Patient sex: F
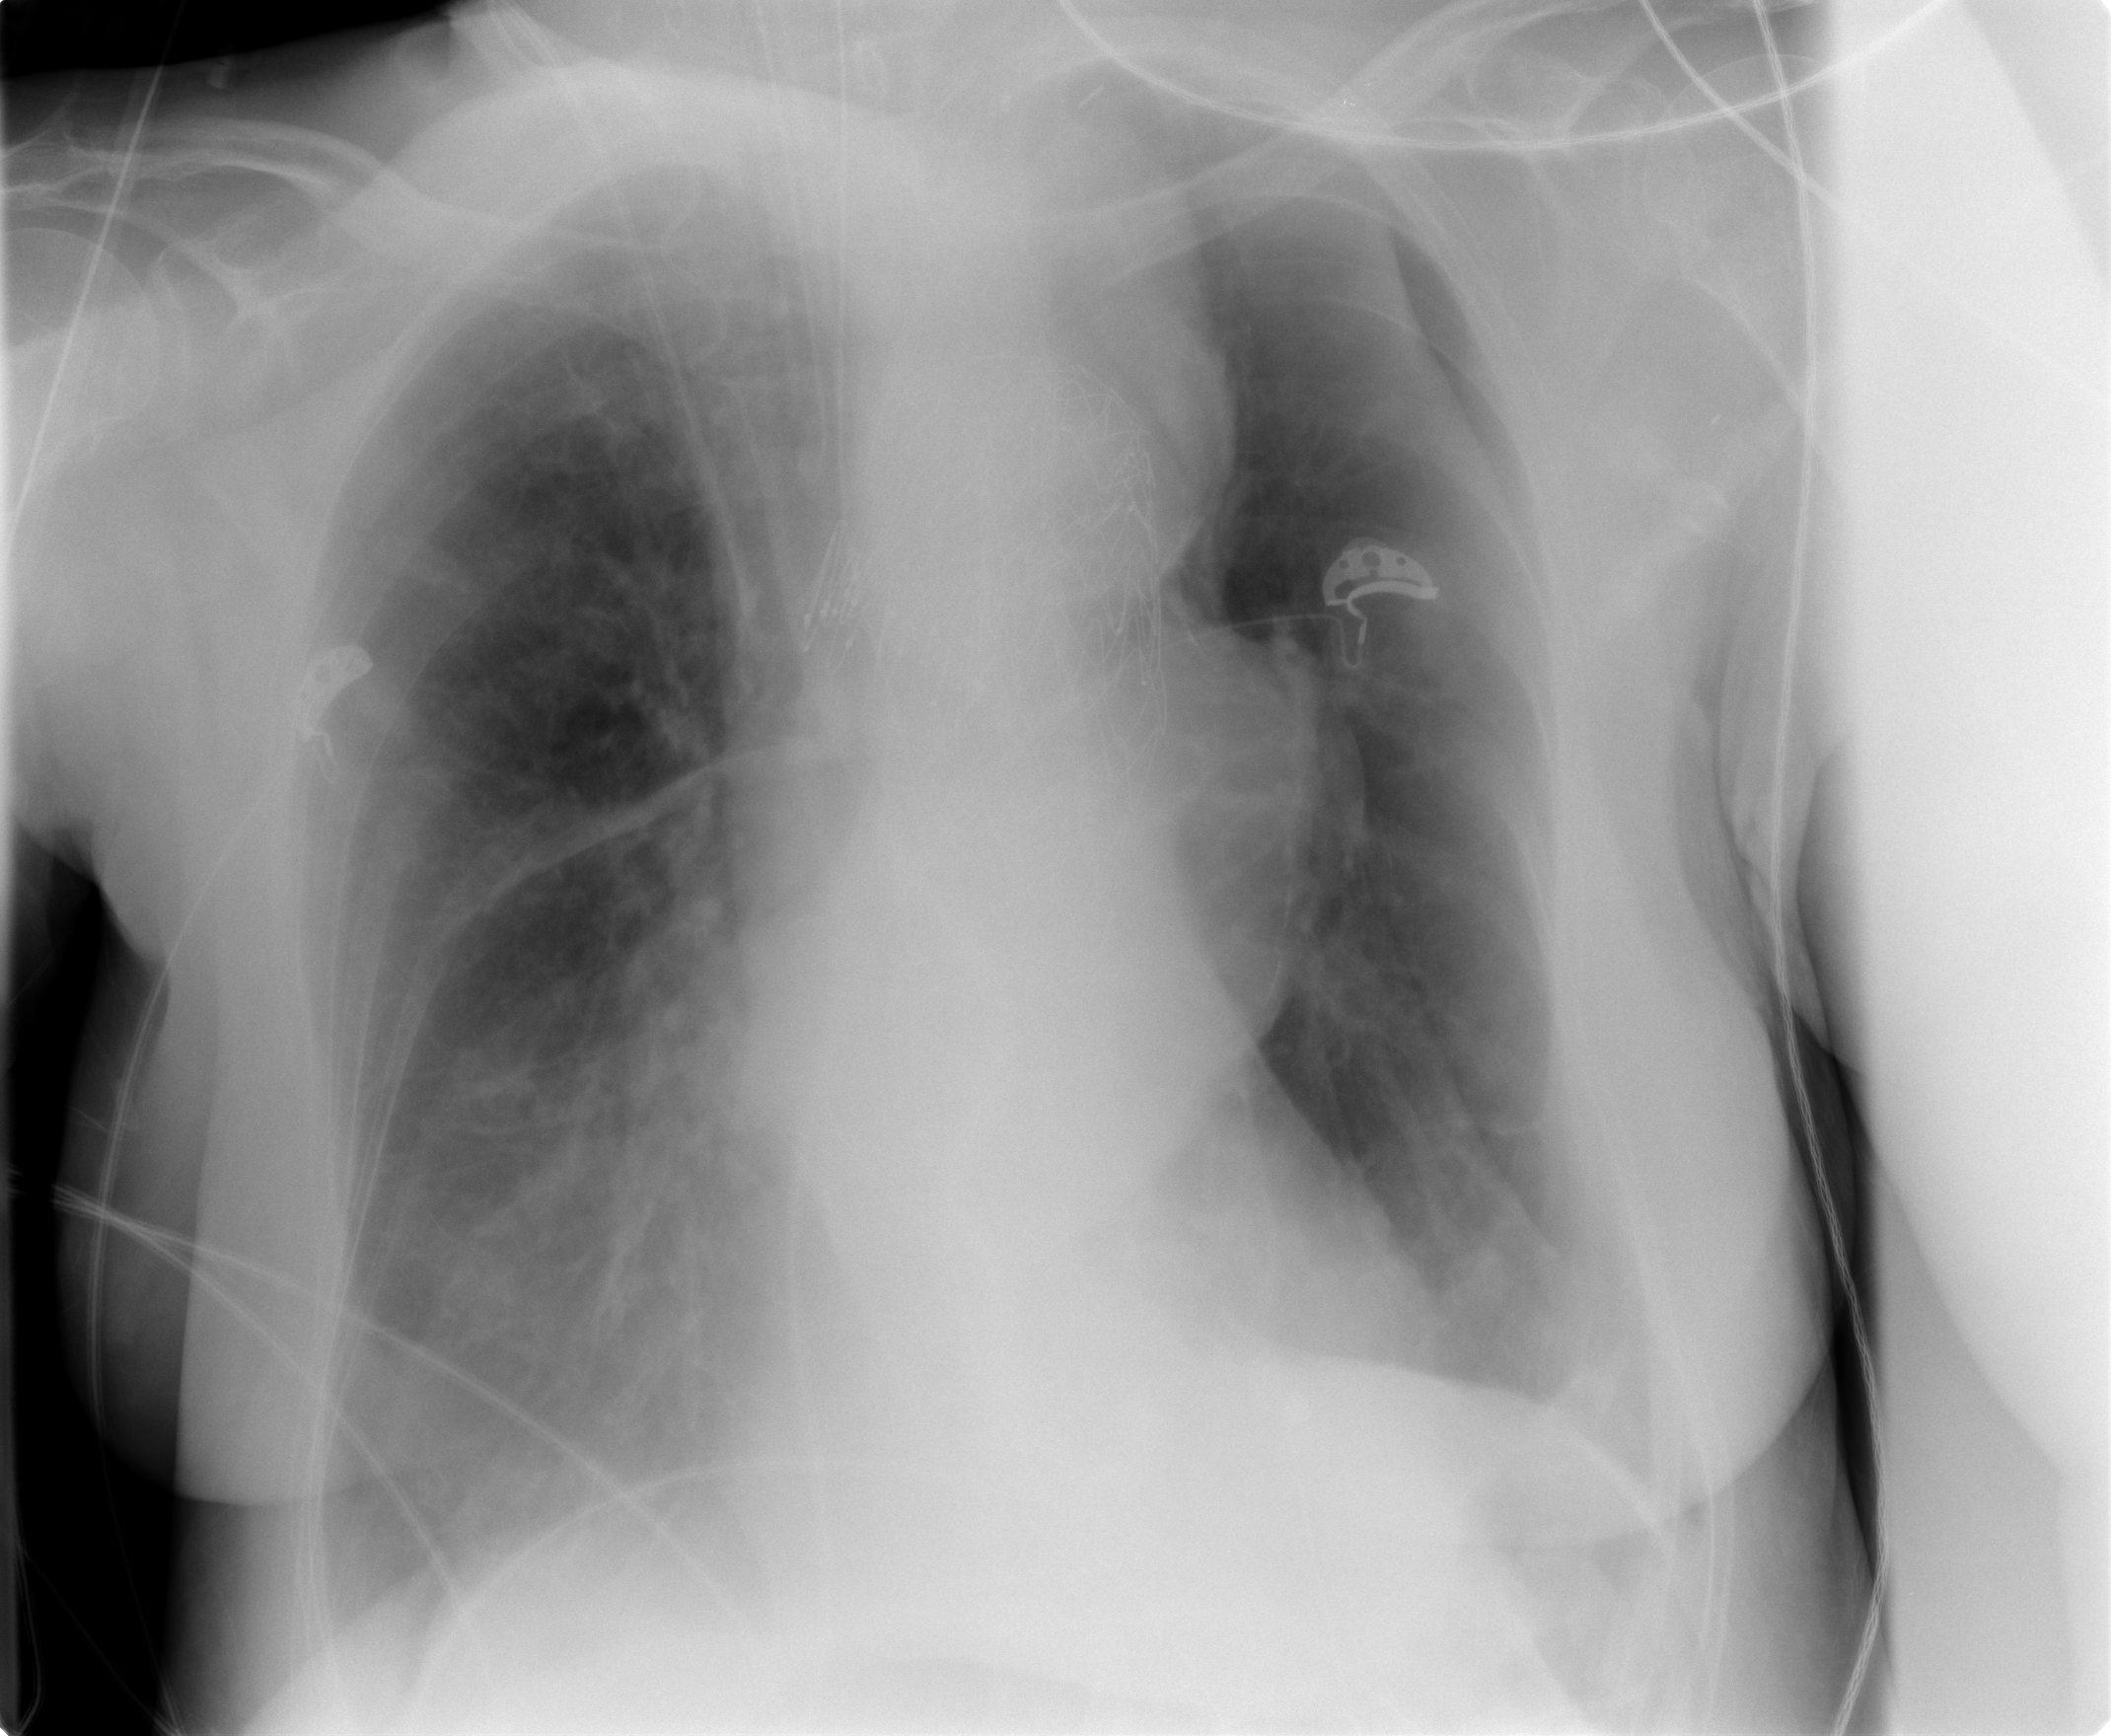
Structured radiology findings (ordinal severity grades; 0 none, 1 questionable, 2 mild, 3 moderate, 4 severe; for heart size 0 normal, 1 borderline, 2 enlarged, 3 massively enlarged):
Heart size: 0
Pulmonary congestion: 2
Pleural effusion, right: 2
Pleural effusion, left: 2
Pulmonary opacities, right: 0
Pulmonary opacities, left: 0
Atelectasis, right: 2
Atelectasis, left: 2